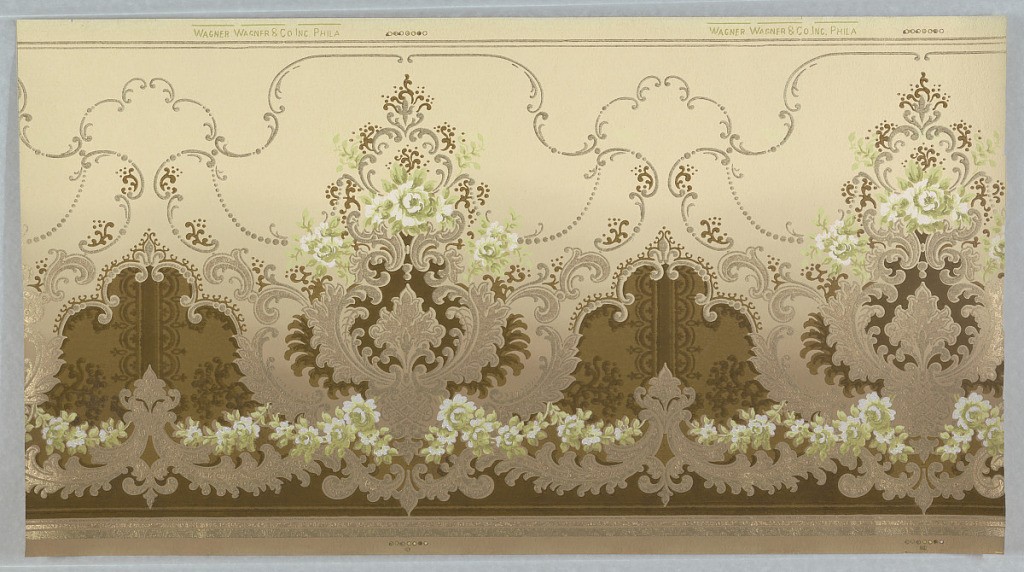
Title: Frieze
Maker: Wagner, Wagner & Co. Inc
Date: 1905–1915
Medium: Machine-printed paper
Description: On cream ground, scrolls creating negative space in brown flocked areas with green and white roses.